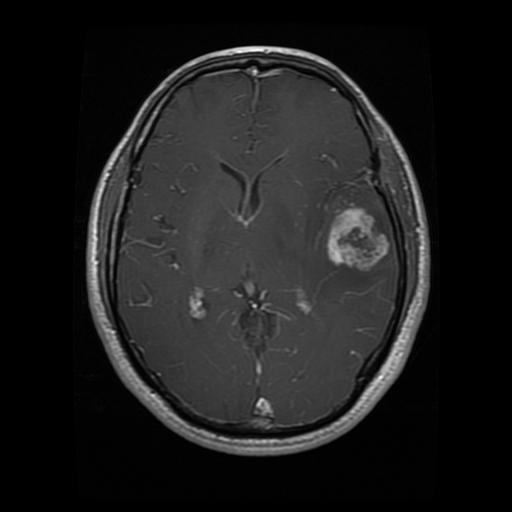
Label: glioma